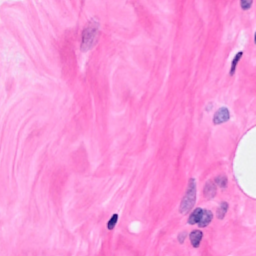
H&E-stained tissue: Breast